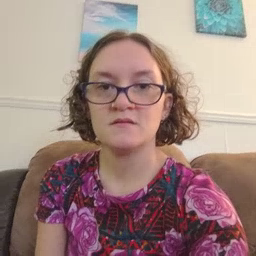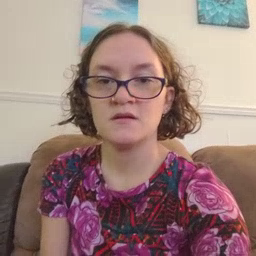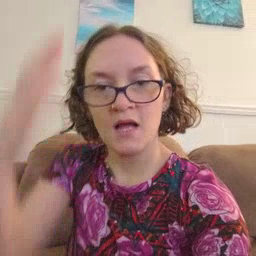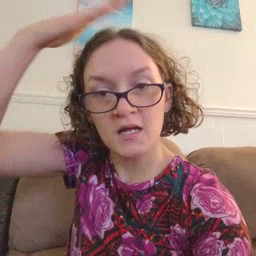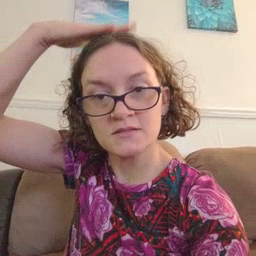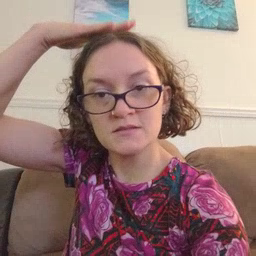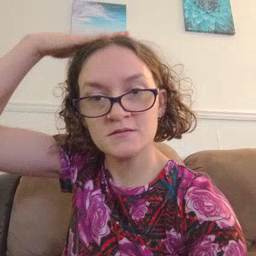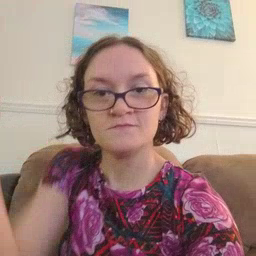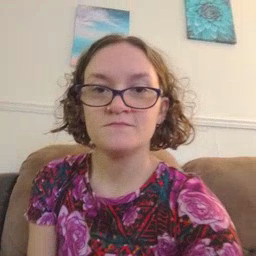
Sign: hat